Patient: sex F, age 67
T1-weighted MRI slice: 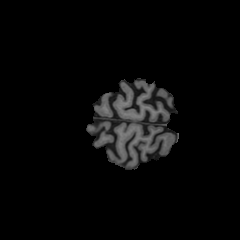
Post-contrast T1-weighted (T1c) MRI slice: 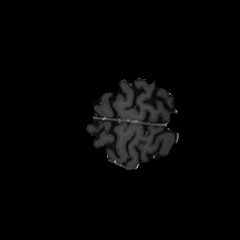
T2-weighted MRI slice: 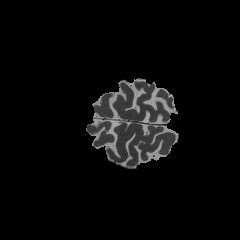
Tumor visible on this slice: no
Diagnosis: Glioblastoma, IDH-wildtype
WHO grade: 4